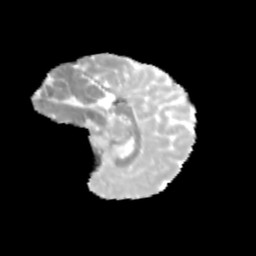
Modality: MD
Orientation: sagittal
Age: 10
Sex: female
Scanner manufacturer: siemens
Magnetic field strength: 3 T
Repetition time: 3.8 s
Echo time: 0.07 s